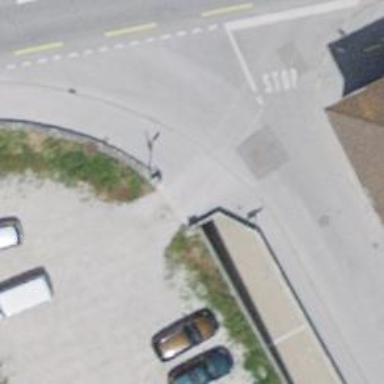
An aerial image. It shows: Asphalt footway that goes through tunnel.